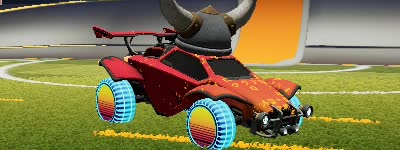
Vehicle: octane